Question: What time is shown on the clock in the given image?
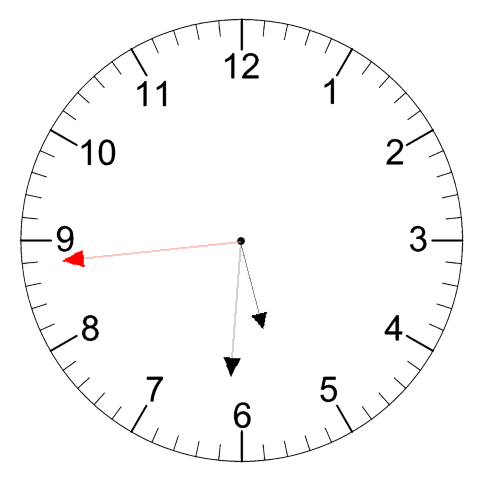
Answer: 05:30:44